Interaction volume radius: 5 \u00c5
Interaction volume height: 20 \u00c5
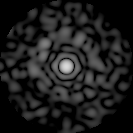
Disorder parameter: 0.8542